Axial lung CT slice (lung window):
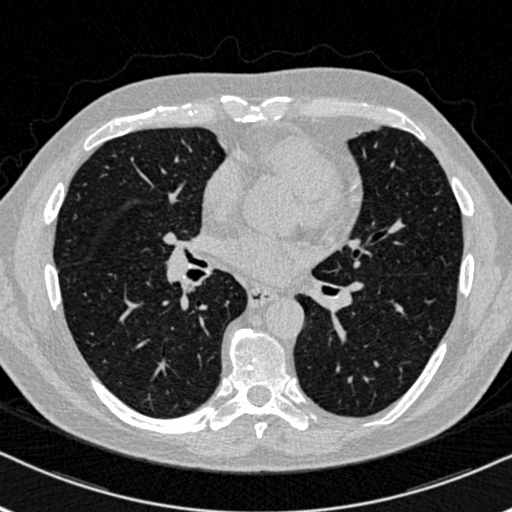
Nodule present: no